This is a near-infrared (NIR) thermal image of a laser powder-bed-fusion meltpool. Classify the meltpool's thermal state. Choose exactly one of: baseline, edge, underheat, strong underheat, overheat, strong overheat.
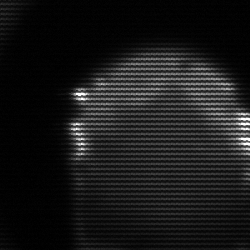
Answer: edge